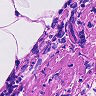
Metastatic tissue present: no